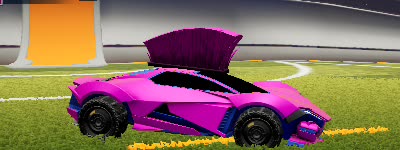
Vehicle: werewolf